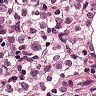
Metastatic tissue present: yes